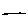
Label: line